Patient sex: F
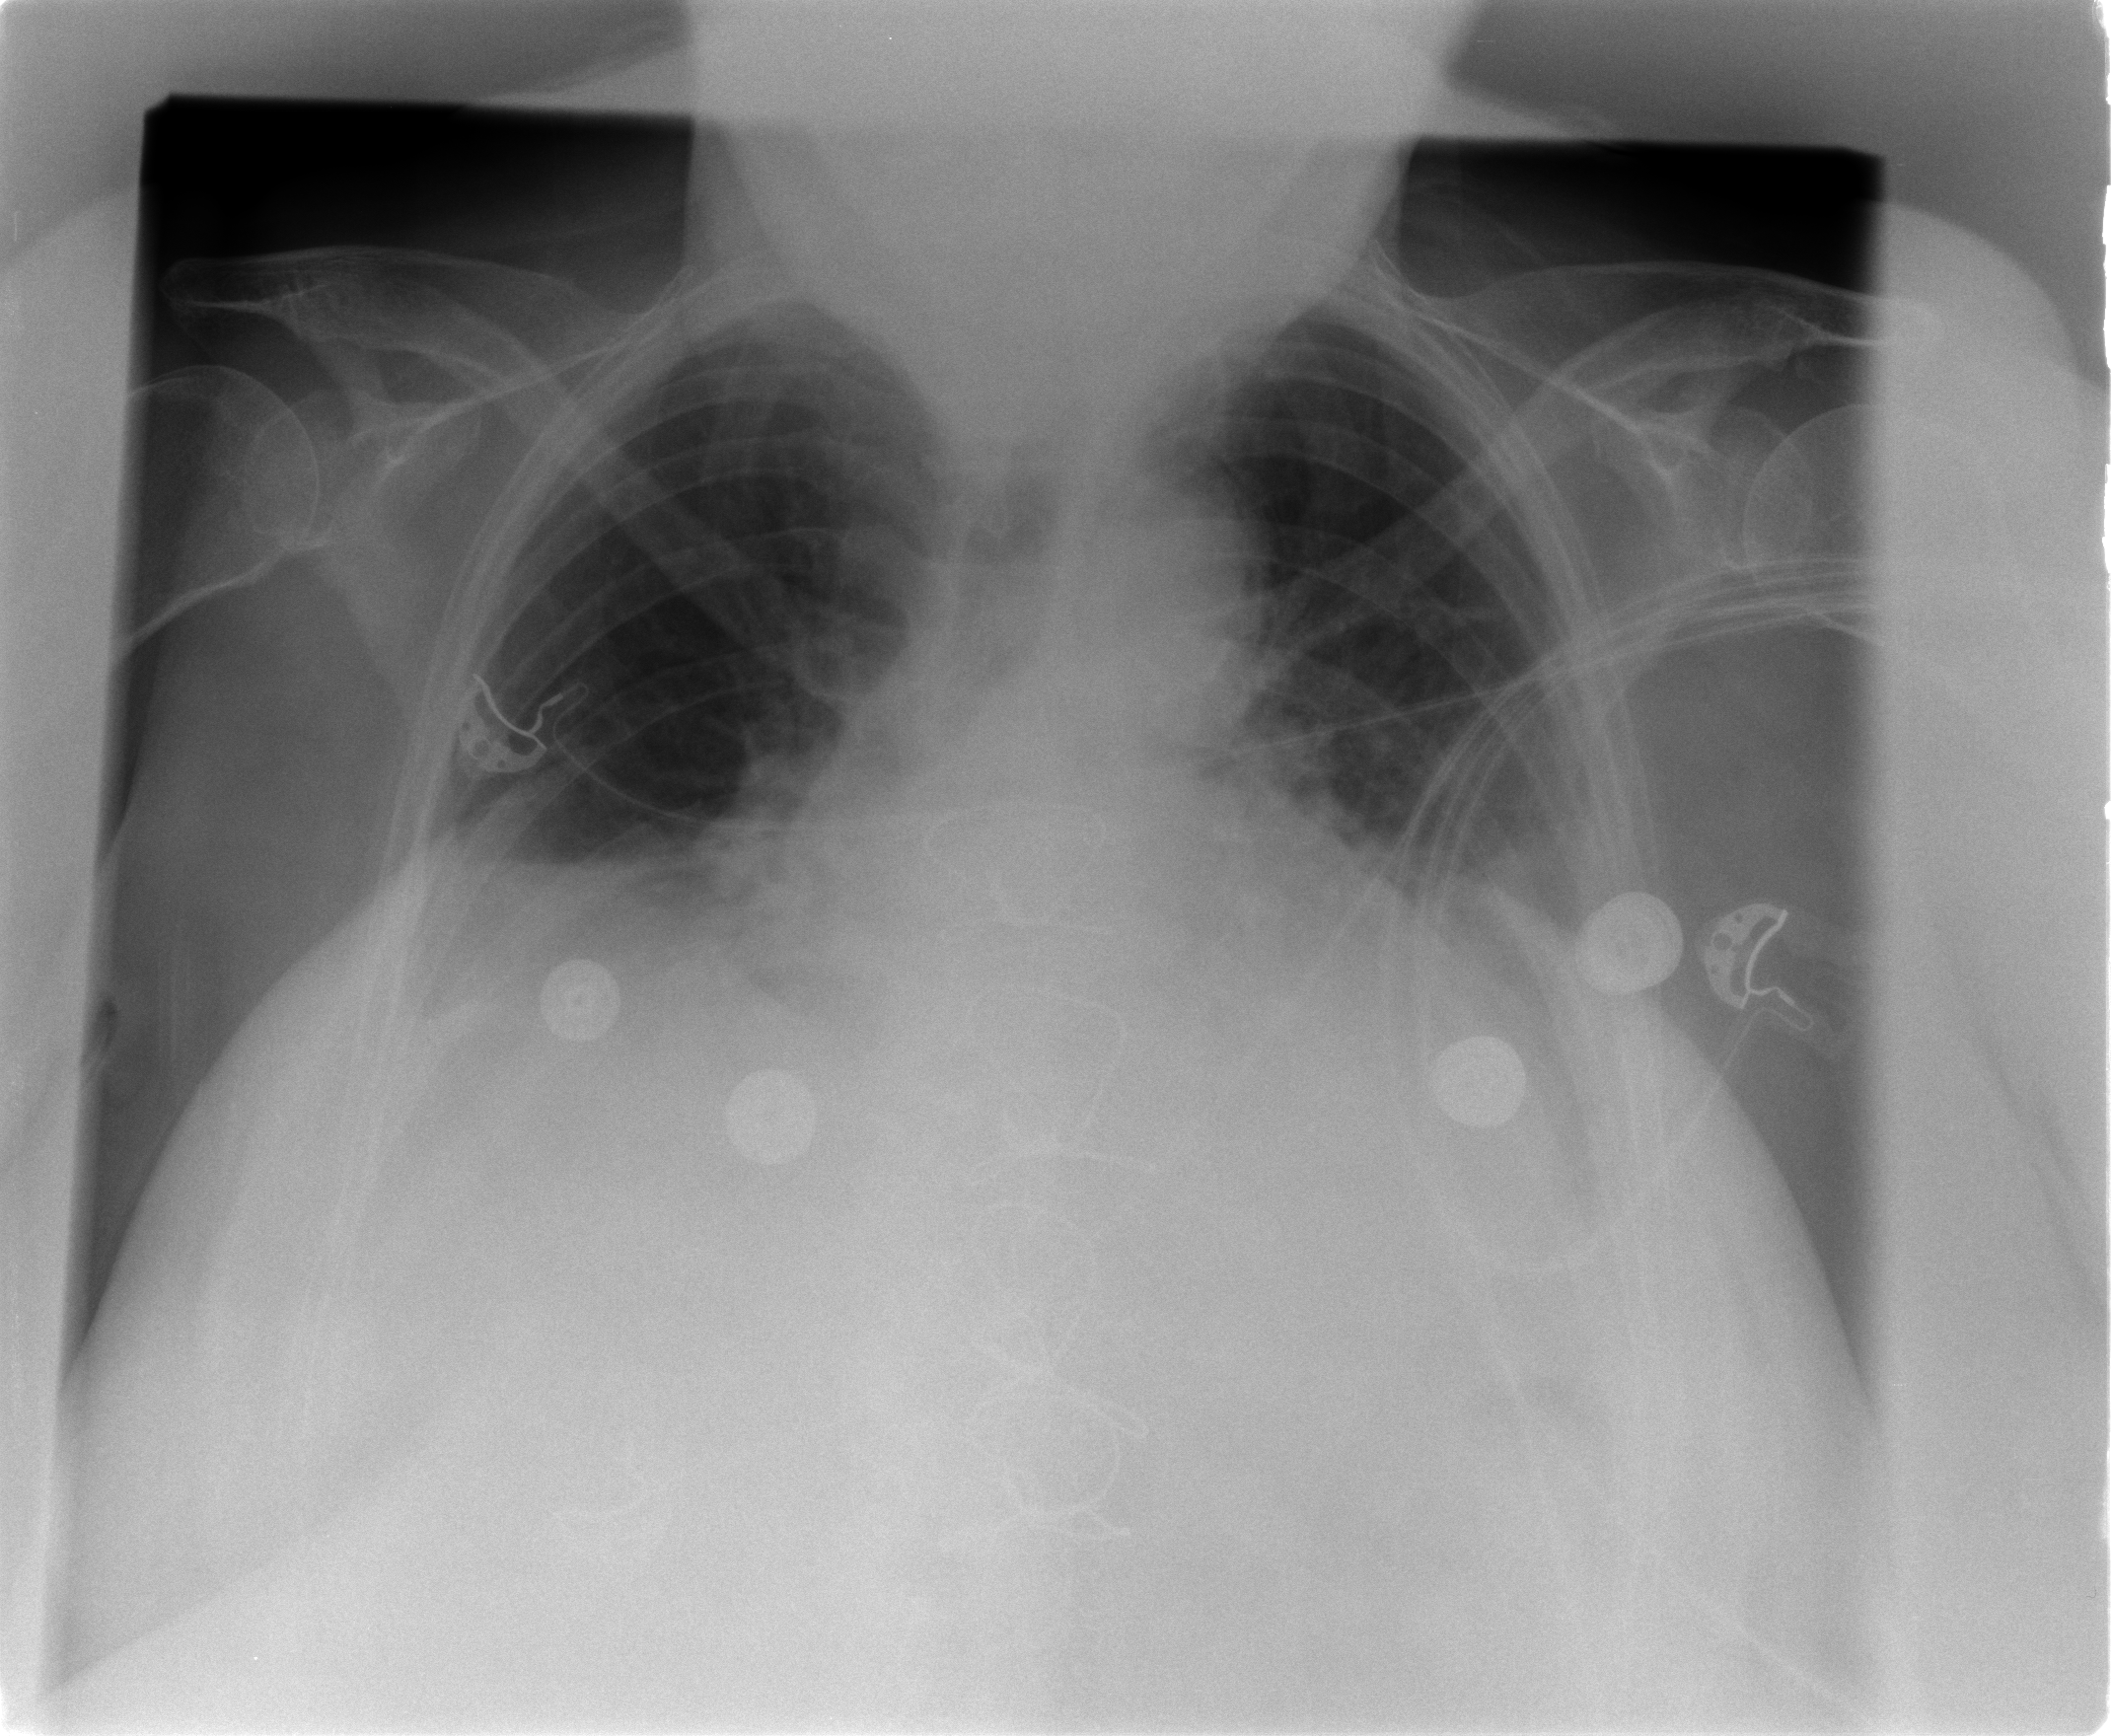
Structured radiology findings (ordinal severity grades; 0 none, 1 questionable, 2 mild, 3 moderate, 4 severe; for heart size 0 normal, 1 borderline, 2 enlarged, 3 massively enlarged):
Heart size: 2
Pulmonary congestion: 0
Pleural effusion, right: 2
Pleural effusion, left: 2
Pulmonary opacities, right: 0
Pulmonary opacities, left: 0
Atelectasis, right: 2
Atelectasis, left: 2